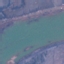
Land use / land cover class: River